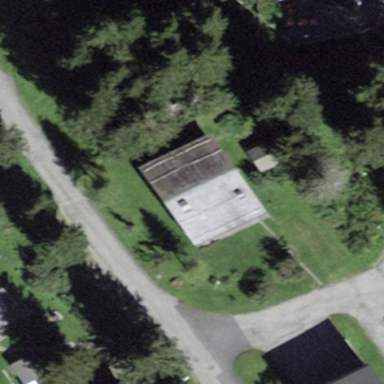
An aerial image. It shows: Building.